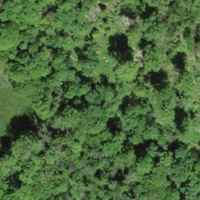
EUNIS habitat code: 52
Species observed at this site:
Pulmonaria obscura